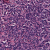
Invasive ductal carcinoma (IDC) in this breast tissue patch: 1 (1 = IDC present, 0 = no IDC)